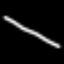
Label: line